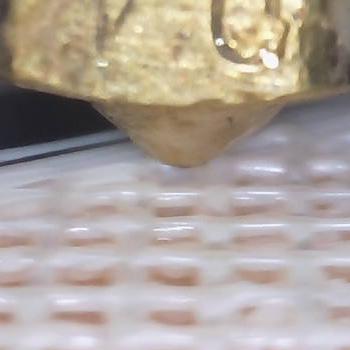
Flow rate: 44%